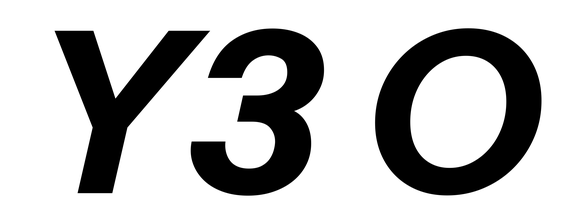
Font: InstrumentSans-Italic_Bold_Italic